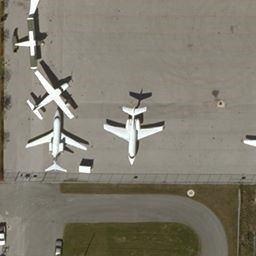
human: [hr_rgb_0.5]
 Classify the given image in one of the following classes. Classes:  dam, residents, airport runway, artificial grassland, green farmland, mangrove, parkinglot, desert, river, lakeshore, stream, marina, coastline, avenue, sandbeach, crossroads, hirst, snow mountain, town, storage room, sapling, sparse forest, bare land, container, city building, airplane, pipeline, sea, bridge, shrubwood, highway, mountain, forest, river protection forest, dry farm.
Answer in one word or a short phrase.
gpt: airplane